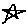
Label: star